Field crop: tomato
Growth stage: 1
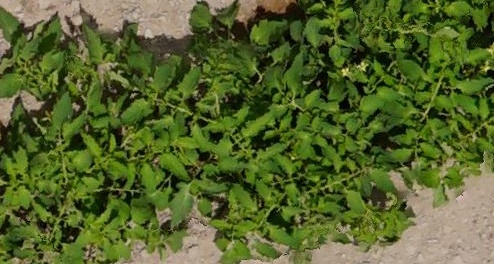
Species: tomato